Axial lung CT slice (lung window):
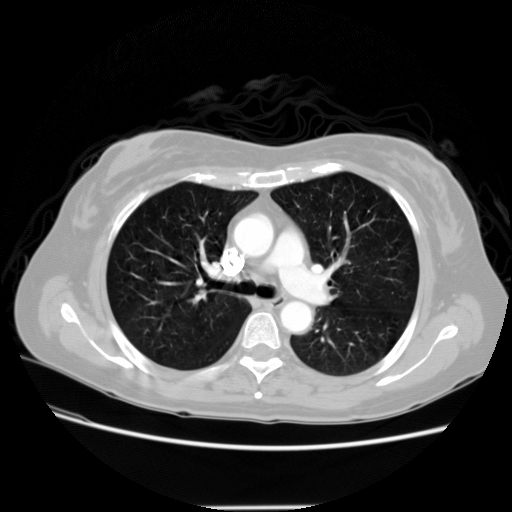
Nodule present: no